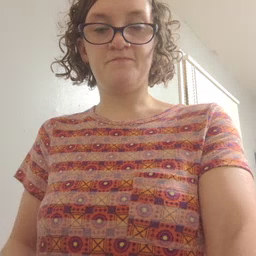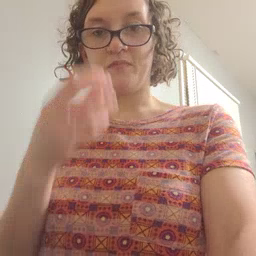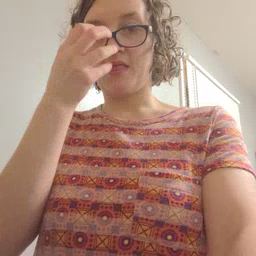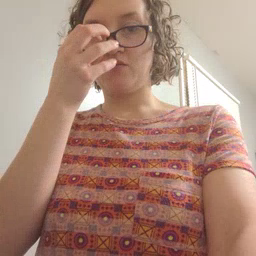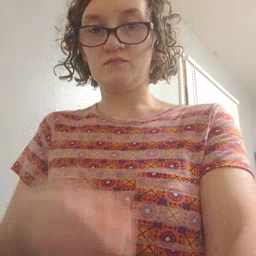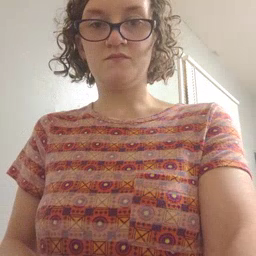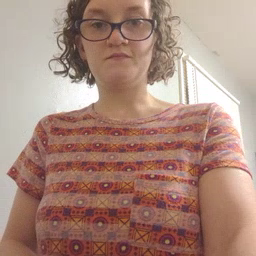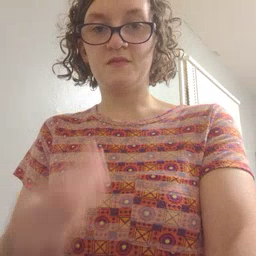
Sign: clown